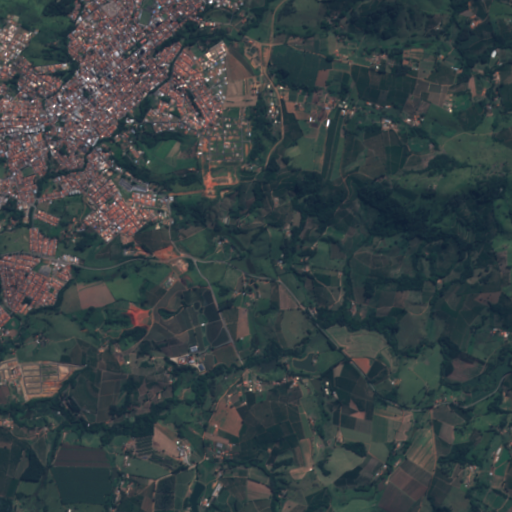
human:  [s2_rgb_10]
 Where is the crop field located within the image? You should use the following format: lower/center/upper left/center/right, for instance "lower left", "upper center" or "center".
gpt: The crop field is located in the center left of the image.
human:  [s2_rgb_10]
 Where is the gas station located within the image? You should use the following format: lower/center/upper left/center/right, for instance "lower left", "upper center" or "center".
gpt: The gas station is located in the center left of the image.
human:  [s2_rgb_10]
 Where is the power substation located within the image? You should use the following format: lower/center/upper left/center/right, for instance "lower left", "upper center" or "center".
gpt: The power substation is located in the center left of the image.
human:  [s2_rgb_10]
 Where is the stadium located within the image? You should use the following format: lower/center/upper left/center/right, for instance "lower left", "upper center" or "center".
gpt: The stadium is located in the upper left of the image.
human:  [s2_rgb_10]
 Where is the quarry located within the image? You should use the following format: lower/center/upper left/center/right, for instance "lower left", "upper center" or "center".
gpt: There is no quarry in the image.